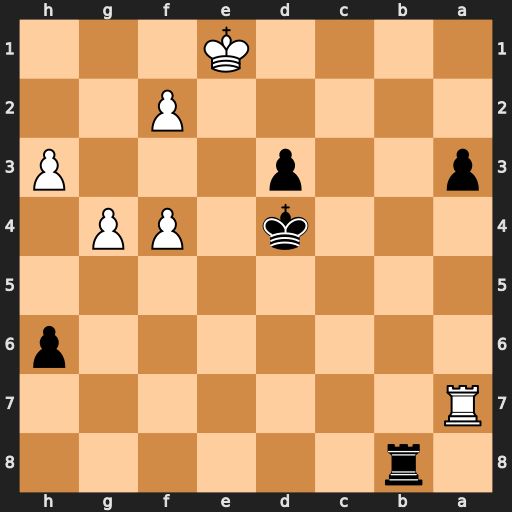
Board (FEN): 1r6/R7/7p/8/3k1PP1/p2p3P/5P2/4K3
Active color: b
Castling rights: -
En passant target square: -
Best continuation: Rb1+ Kd2 Rb2+